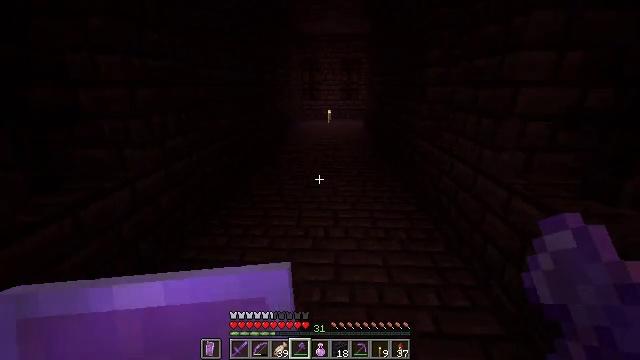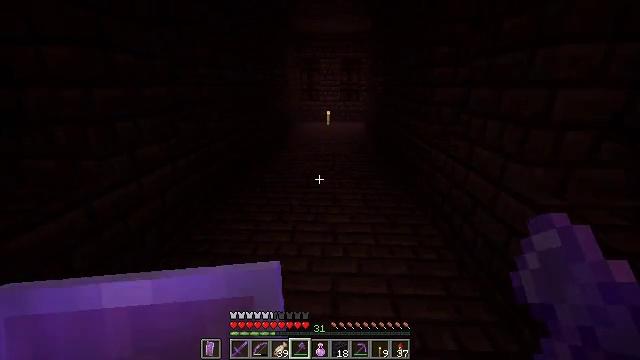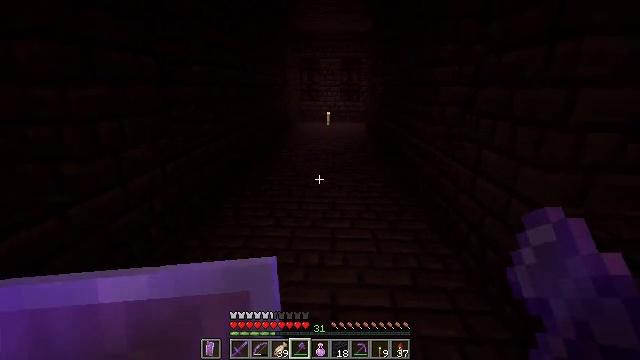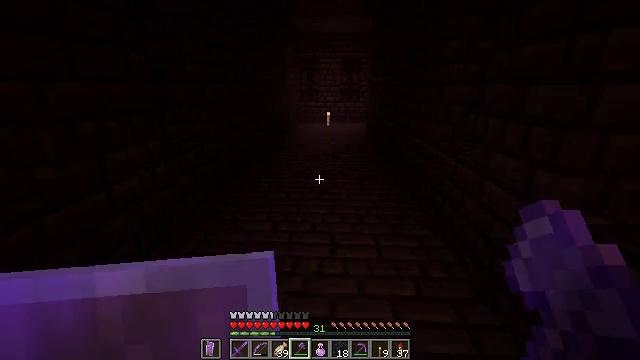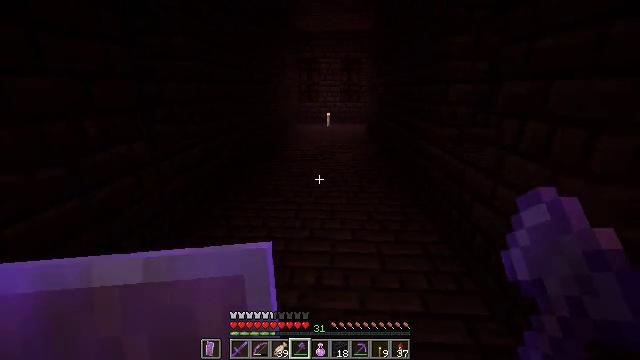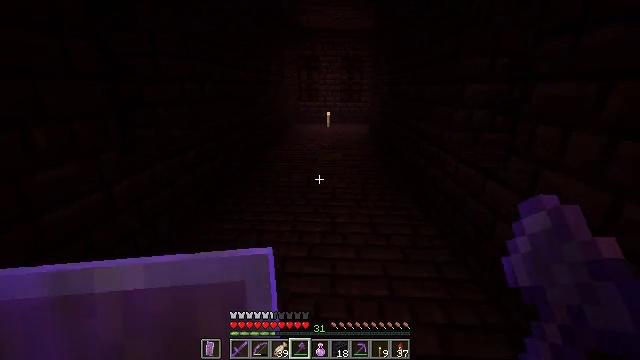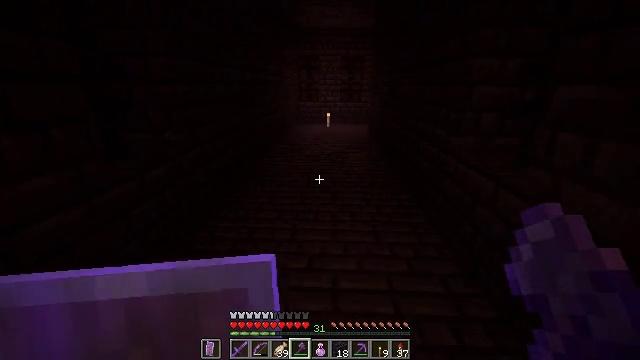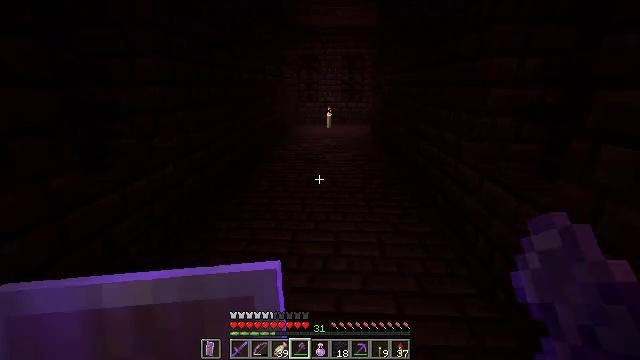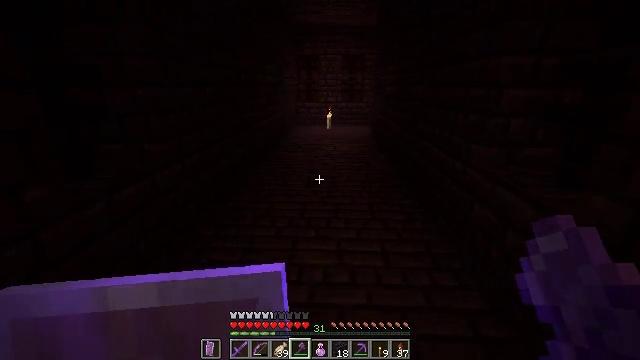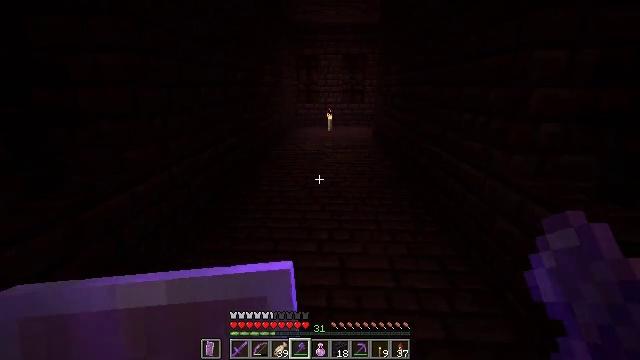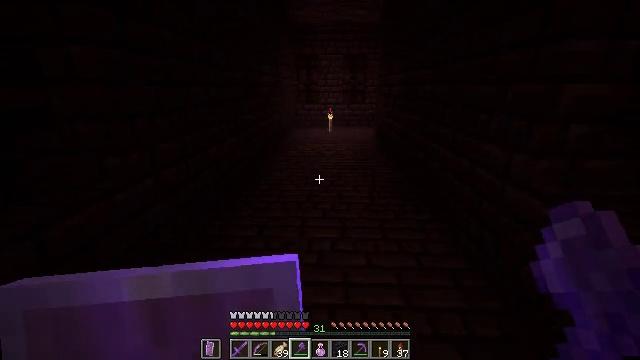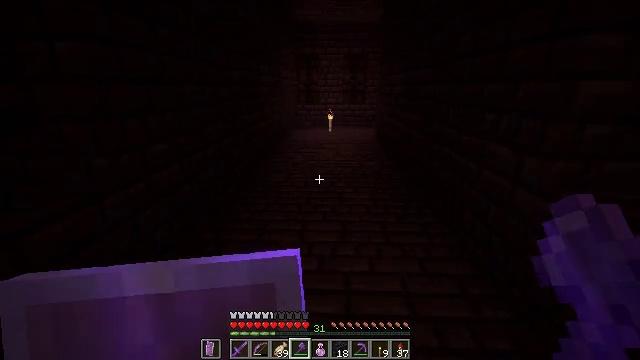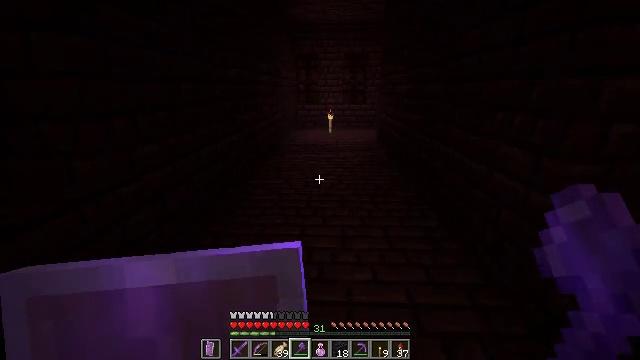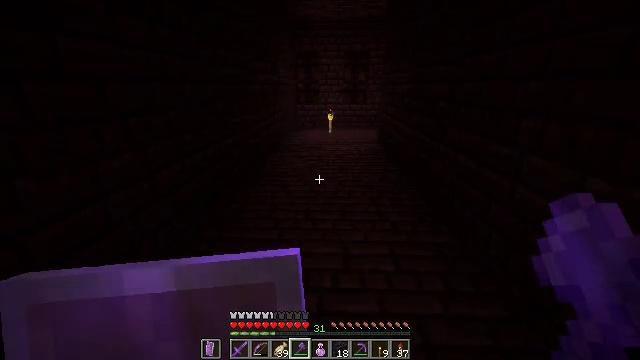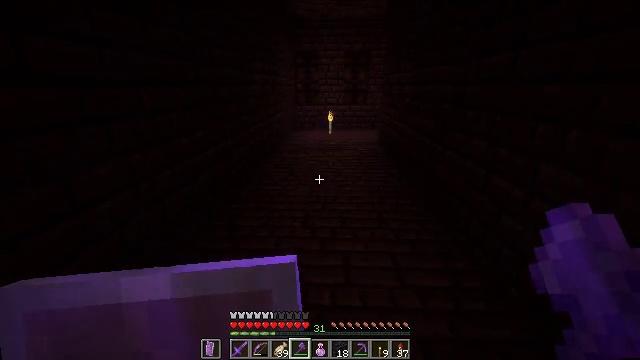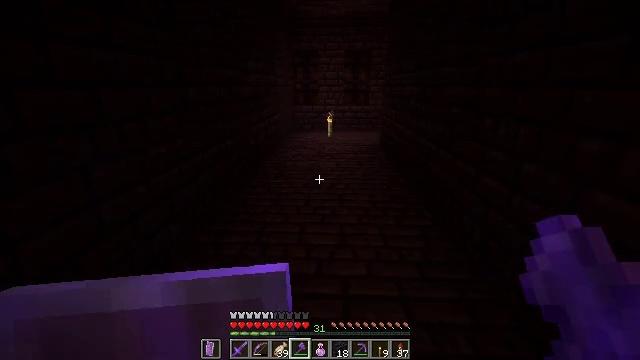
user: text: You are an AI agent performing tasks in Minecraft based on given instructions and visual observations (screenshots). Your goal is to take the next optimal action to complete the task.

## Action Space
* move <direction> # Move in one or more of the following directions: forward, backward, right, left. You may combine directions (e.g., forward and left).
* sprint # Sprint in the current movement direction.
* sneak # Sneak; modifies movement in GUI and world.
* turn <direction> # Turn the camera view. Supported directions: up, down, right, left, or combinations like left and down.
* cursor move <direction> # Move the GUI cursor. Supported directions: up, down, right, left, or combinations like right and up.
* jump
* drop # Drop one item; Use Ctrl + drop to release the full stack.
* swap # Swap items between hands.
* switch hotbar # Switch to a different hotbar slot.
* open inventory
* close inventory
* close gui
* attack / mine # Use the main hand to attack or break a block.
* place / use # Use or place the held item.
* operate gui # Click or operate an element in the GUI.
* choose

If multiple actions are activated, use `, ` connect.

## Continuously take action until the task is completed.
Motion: motion action
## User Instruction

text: Gather some nether bricks.
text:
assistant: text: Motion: move forward
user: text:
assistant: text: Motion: move forward
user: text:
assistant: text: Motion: move forward
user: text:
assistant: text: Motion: move forward
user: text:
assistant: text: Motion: move forward
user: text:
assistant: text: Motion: move forward
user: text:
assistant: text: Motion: move forward
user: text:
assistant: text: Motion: move forward
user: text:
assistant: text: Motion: move forward
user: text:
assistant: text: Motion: move forward
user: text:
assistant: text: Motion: move forward
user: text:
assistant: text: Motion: move forward
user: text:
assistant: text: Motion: move forward
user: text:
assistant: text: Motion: move forward
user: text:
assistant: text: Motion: move forward
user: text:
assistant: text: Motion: move forward
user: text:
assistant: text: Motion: move forward
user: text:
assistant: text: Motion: move forward
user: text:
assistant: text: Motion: move forward
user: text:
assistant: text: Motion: move forward
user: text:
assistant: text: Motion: move forward
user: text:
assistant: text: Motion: move forward
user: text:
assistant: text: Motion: move forward
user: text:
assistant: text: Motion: move forward
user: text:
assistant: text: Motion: move forward
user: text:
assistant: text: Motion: turn down
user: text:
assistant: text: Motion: turn down
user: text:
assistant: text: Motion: no_op
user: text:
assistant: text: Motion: no_op
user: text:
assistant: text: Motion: no_op